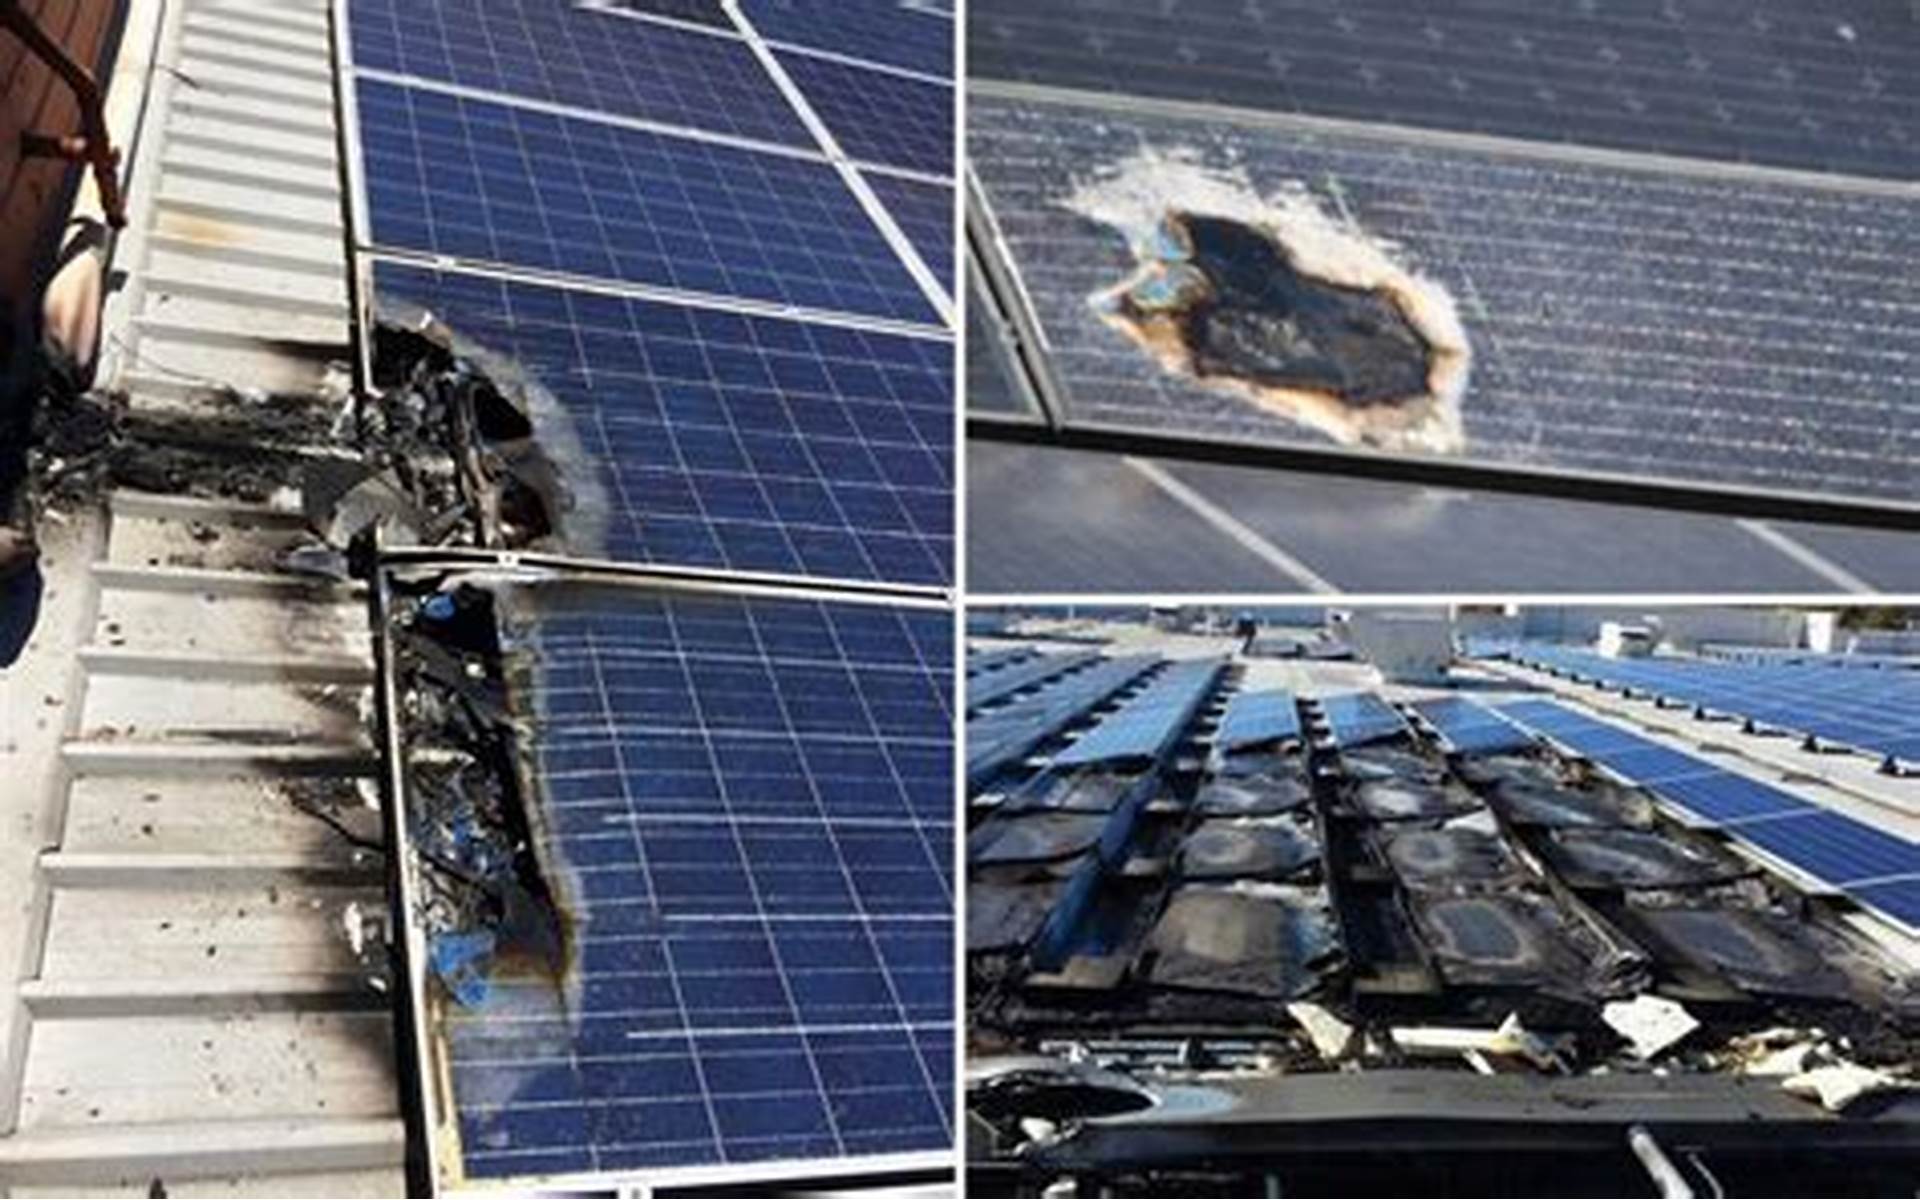
Label: Electrical-damage